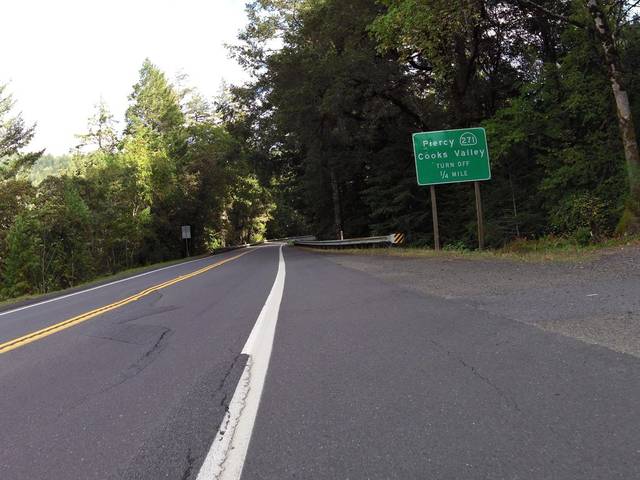
Region: United States
Coordinates: 40.005, -123.786